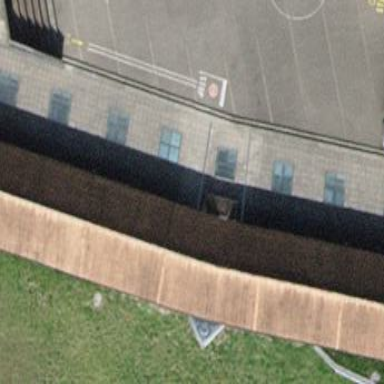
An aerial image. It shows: Kindergarten building.